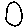
Label: circle